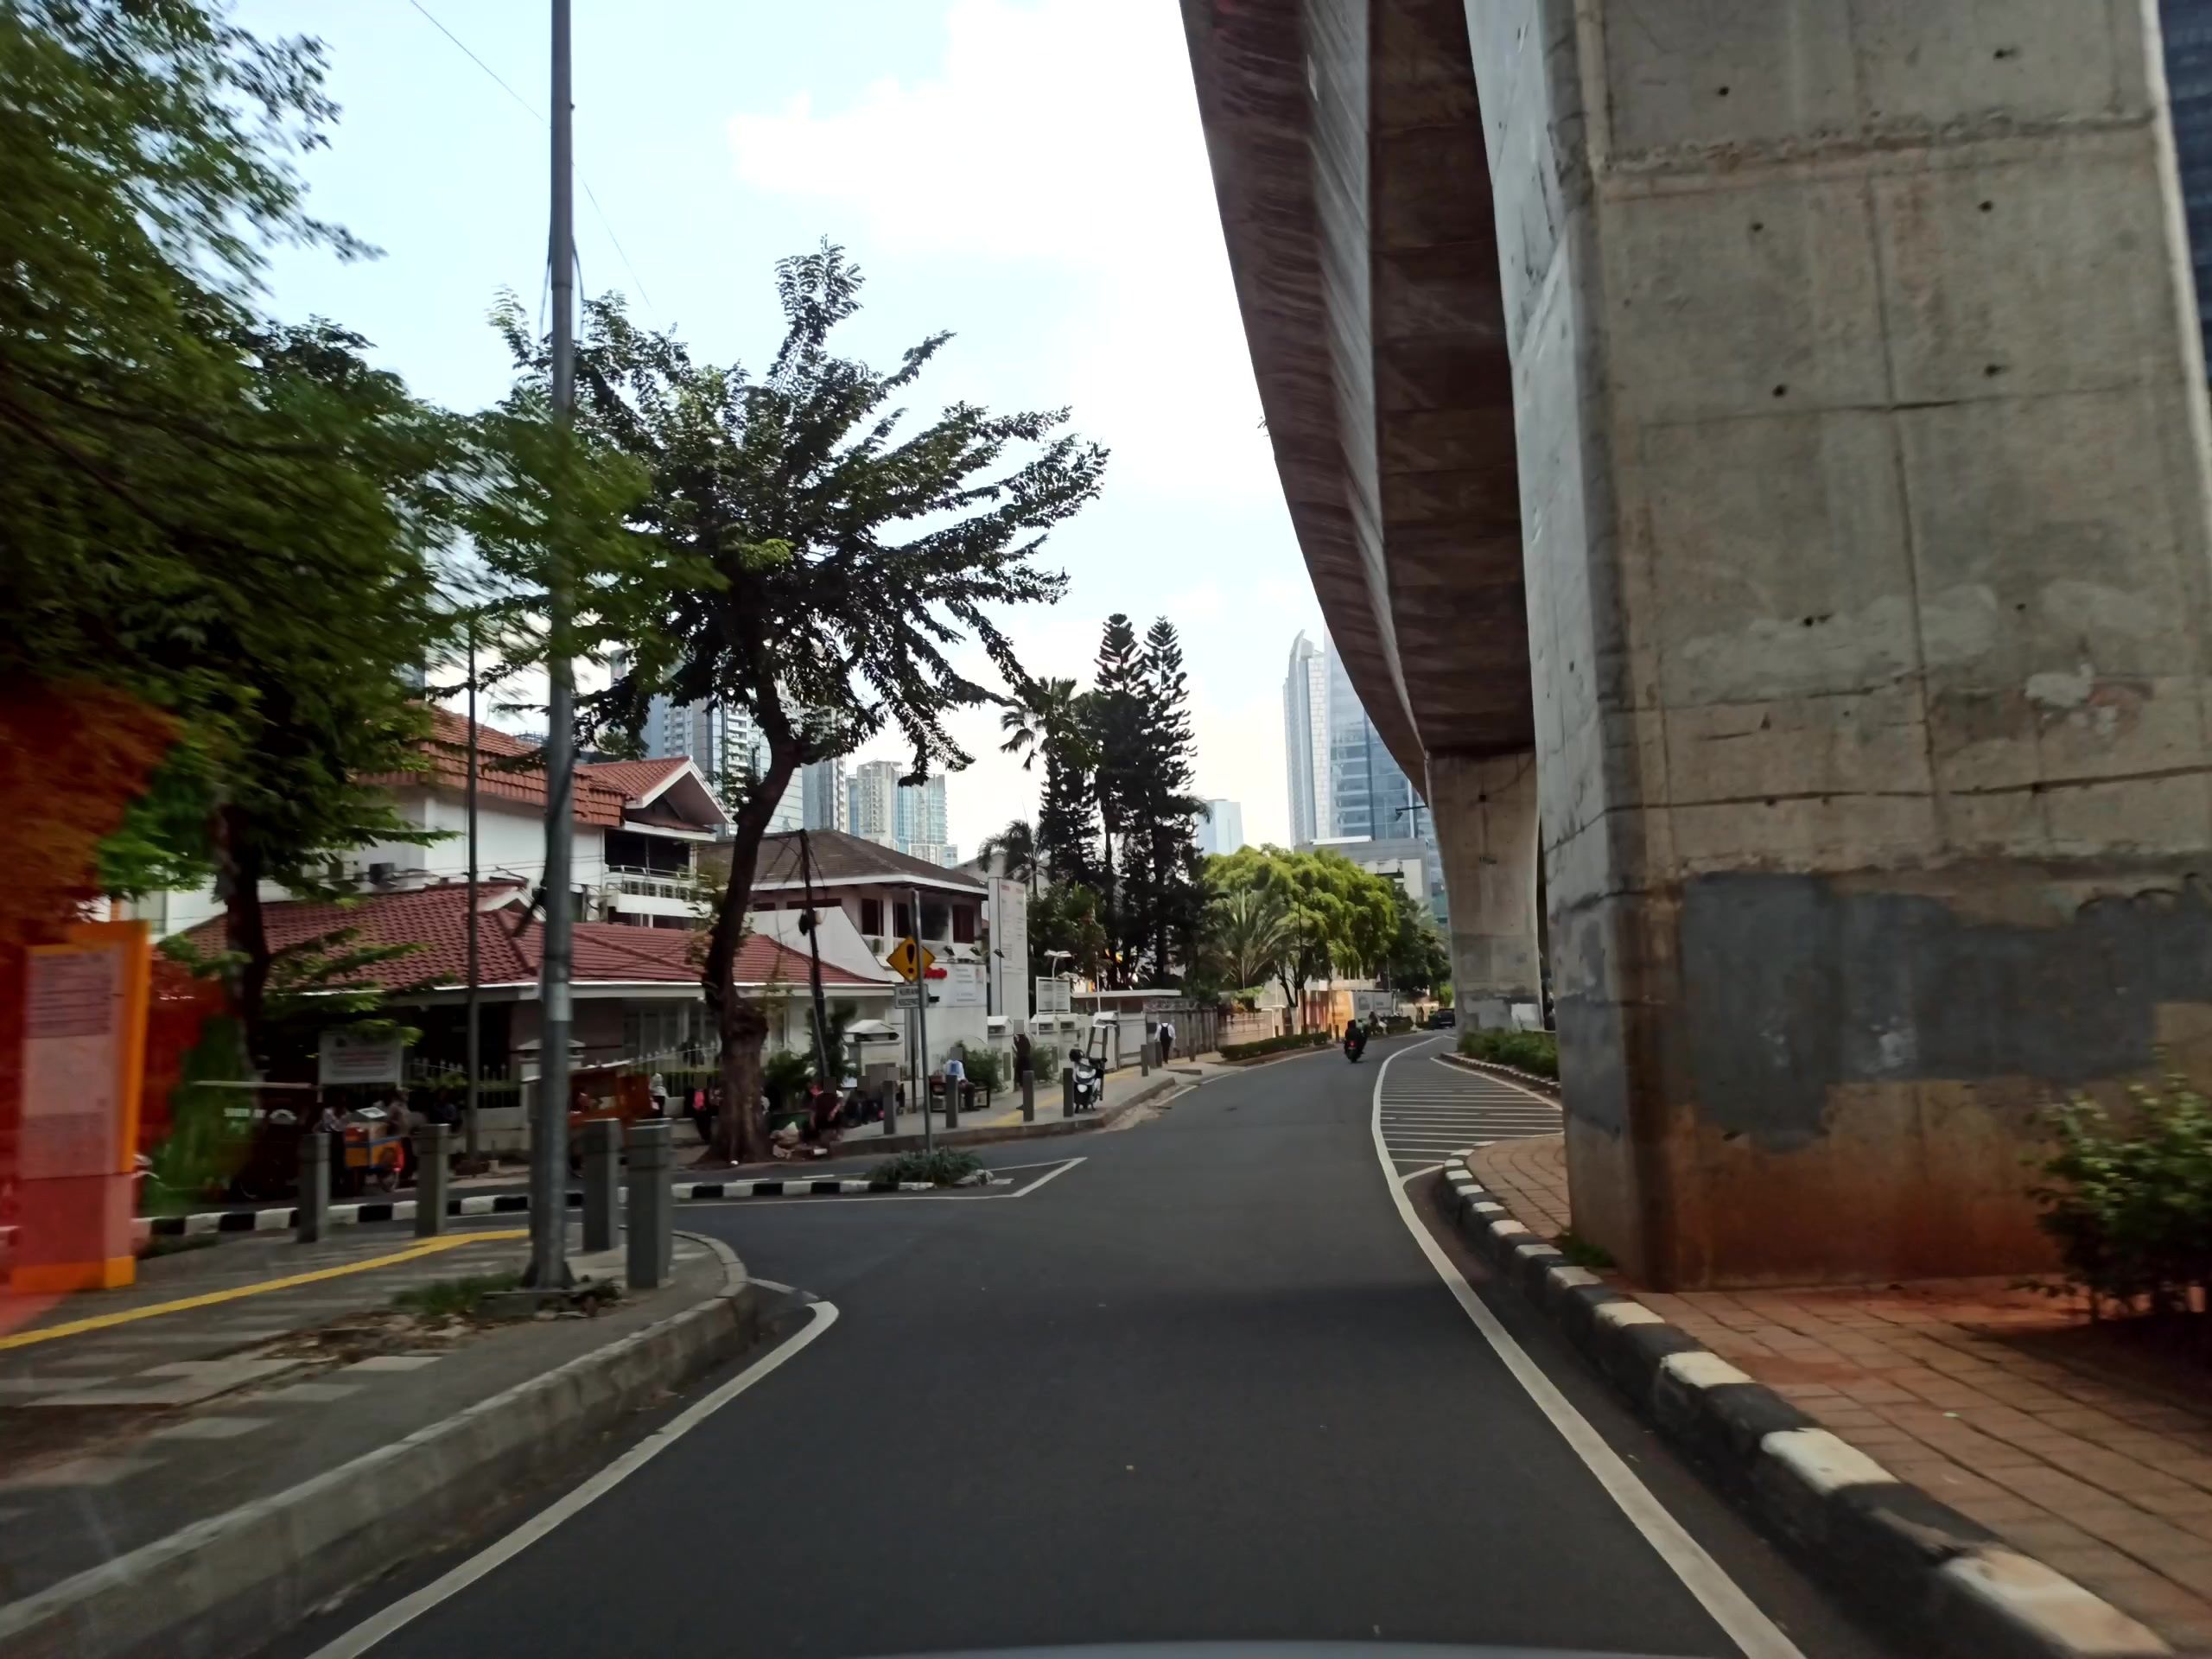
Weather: cloudy
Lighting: day
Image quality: good
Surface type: driving surface
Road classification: primary_link
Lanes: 1
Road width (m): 8
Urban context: urban centre
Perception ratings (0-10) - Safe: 7.71, Lively: 7.21, Beautiful: 3.38, Boring: 1.25, Depressing: 3.72, Wealthy: 8.9